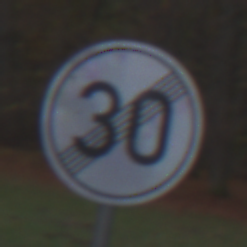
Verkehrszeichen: EndeGeschwindigkeit30
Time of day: SunriseSunset
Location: Outdoor (Nature)
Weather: PartlyCloudy
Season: Autumn
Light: Natural